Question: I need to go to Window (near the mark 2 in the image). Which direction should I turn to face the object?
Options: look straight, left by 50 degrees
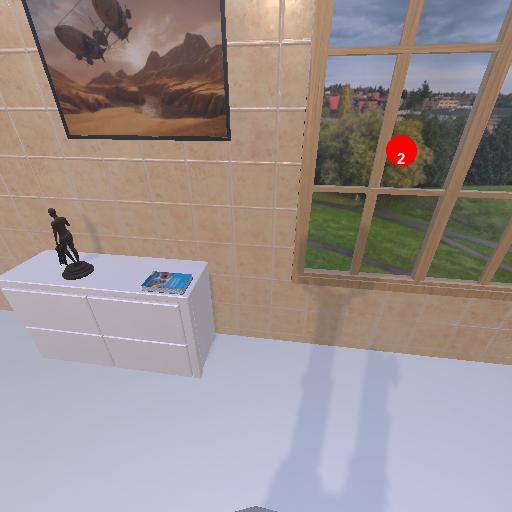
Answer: look straight